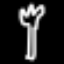
Label: fork